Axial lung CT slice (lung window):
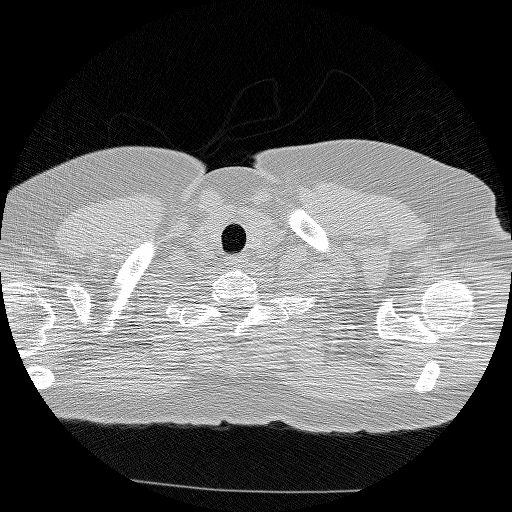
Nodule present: no